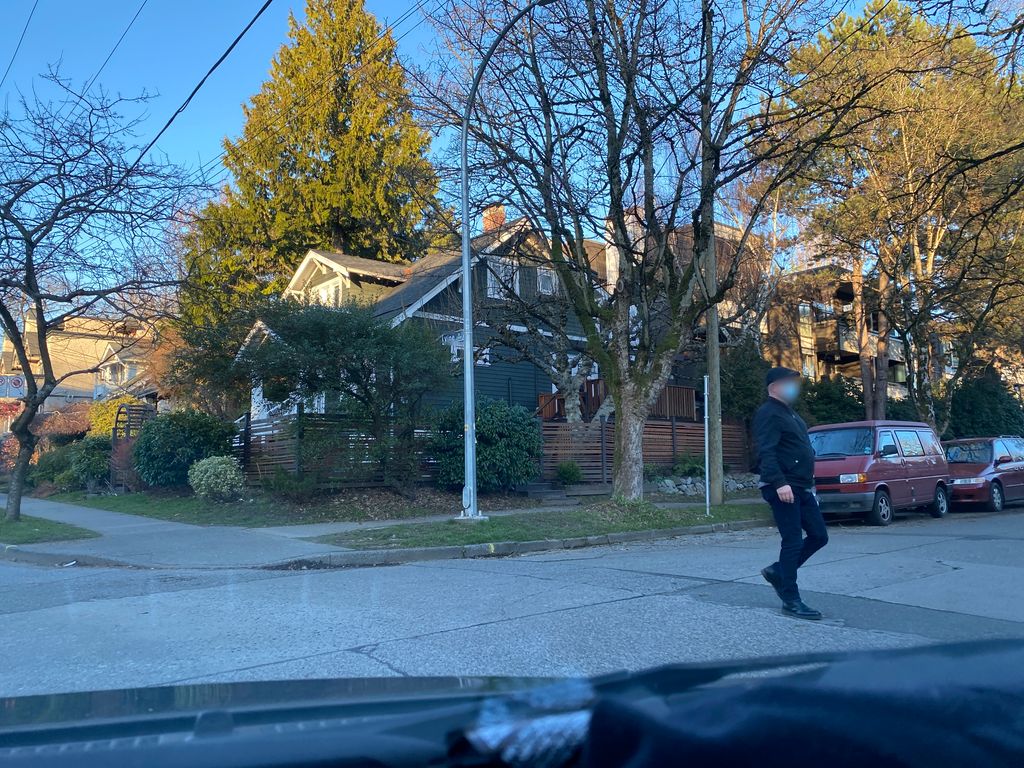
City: vancouver